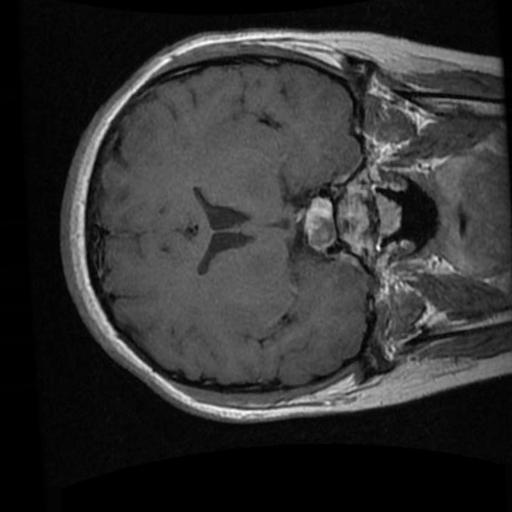
Label: brain_tumor